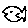
Label: fish